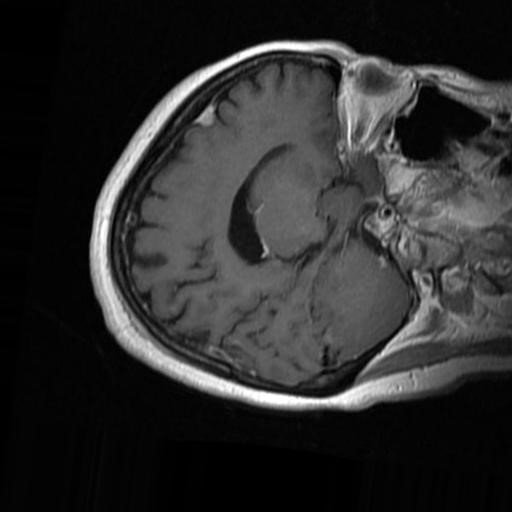
Label: brain_menin